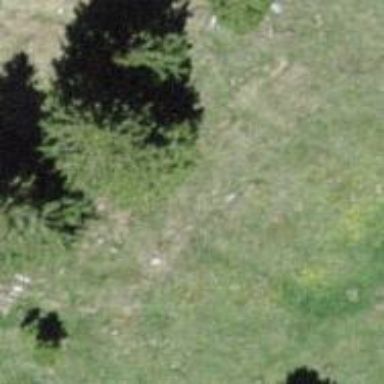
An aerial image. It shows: Needle-leaved tree in natural setting.